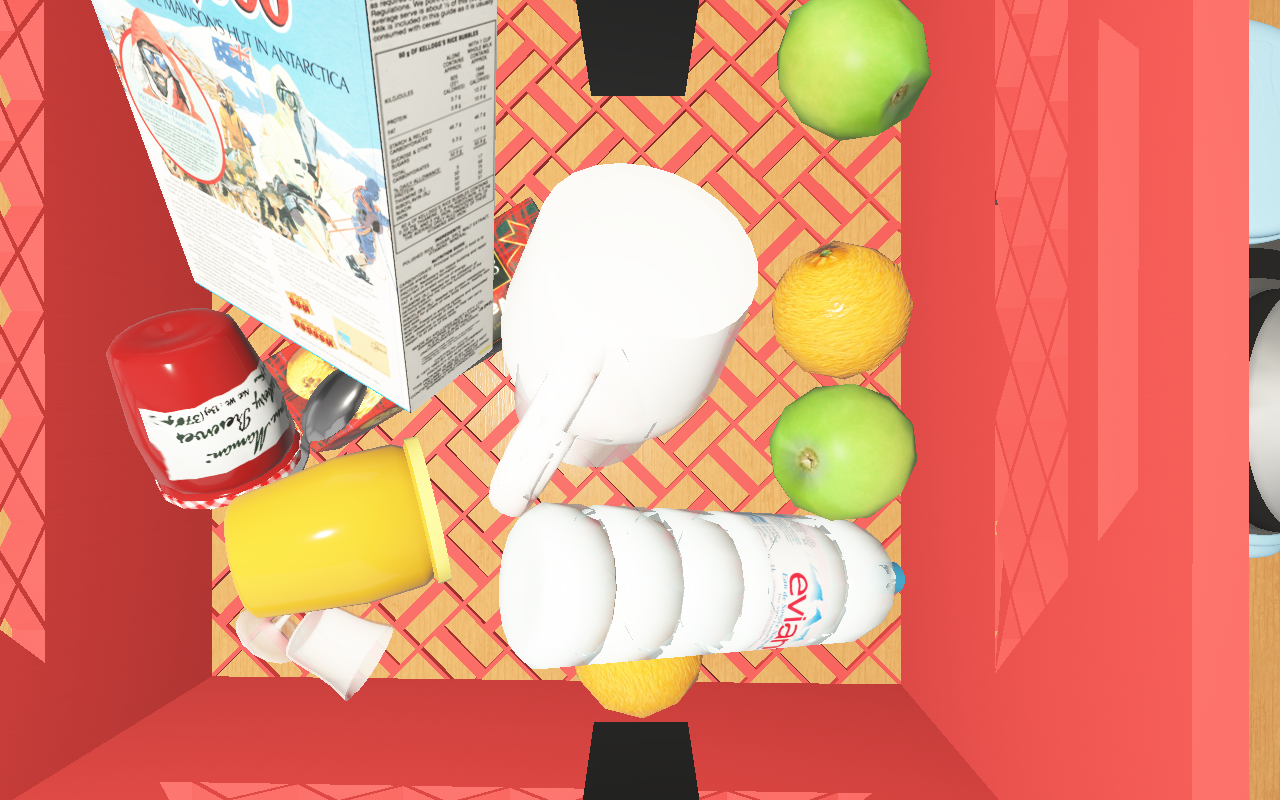
Objects in the scene:
water bottle
apple
orange
orange
spoon
plate
glass
wineglass
cereal box
biscuit box